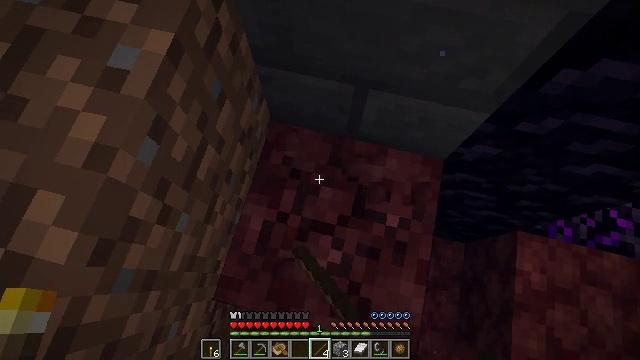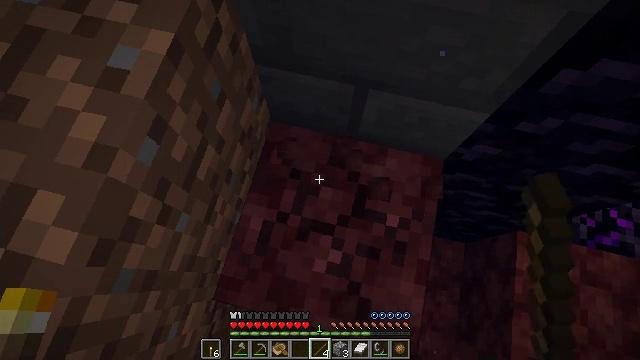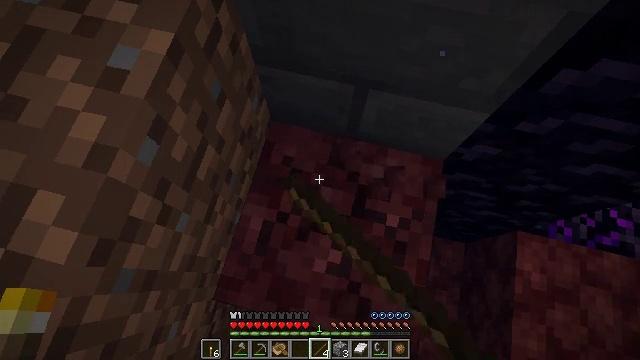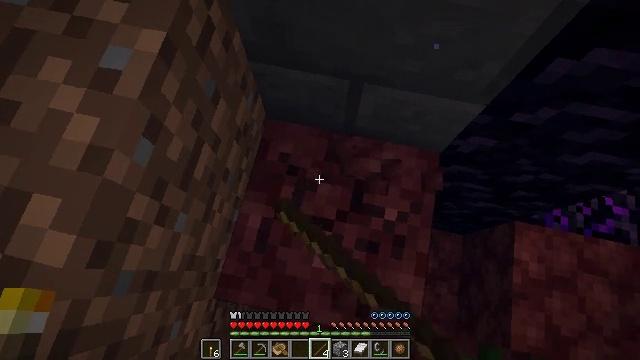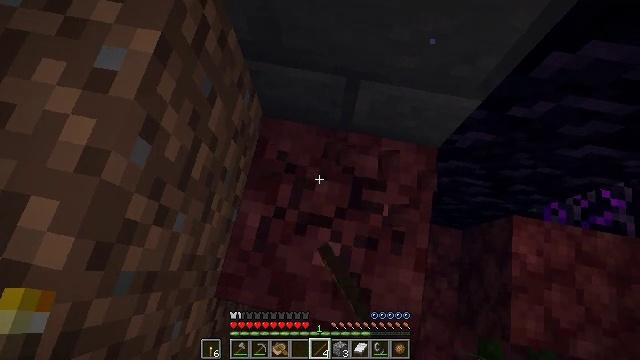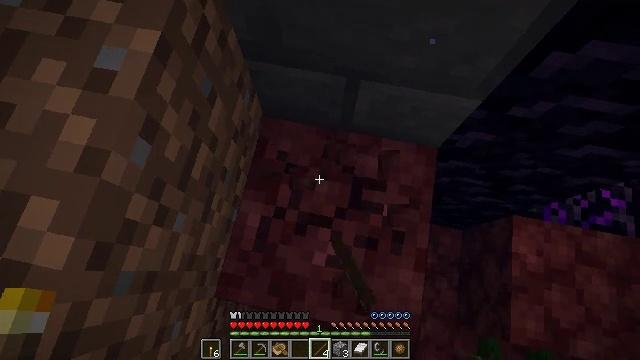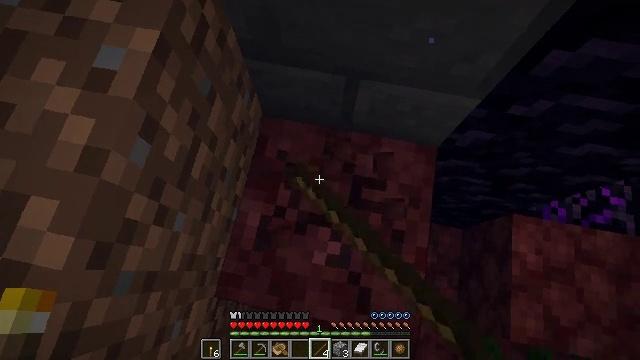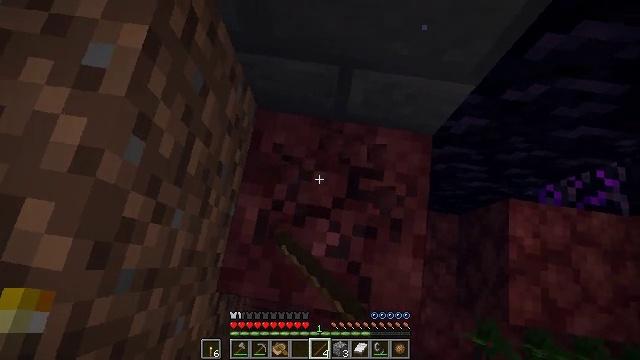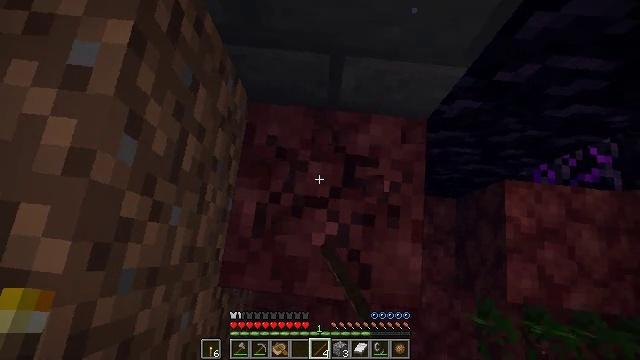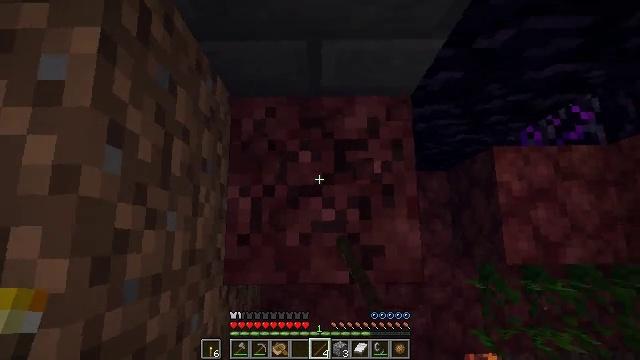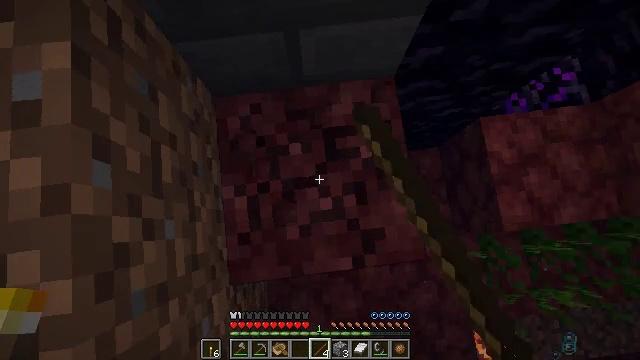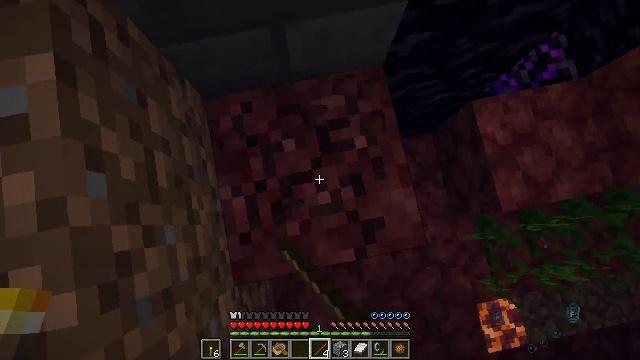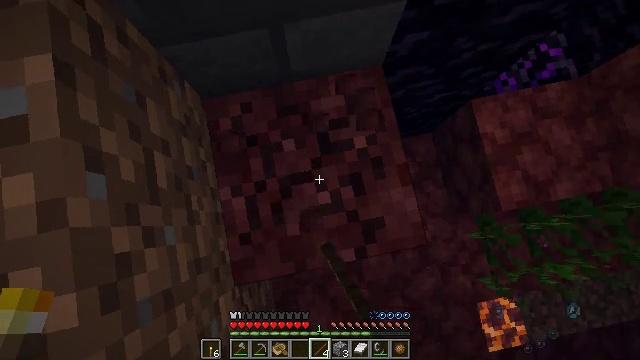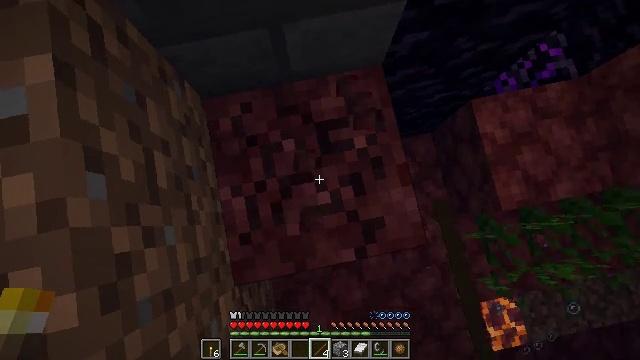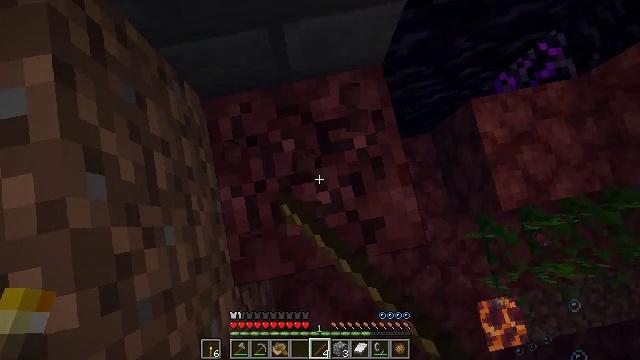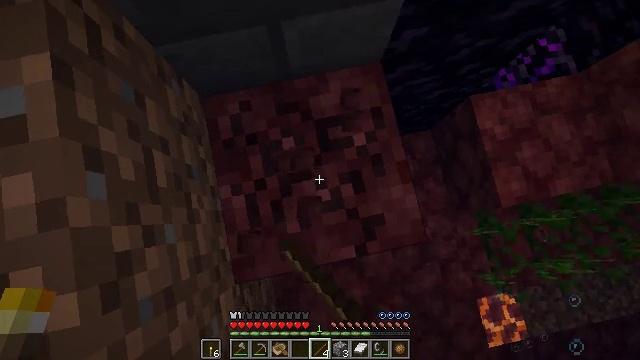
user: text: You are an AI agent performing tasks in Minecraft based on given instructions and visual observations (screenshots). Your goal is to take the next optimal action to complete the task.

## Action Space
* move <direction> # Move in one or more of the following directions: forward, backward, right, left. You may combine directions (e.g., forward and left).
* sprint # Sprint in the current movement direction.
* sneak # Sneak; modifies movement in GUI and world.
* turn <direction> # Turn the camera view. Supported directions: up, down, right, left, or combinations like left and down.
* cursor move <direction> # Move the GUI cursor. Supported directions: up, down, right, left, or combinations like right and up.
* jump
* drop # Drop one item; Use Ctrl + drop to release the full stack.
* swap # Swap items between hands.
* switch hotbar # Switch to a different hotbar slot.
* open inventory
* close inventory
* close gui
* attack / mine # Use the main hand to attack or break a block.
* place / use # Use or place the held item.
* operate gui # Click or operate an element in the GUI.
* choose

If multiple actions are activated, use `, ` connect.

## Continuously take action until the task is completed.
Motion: motion action
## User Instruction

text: Collect seagrass by hand or tool.
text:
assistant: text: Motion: attack / mine
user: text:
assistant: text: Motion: attack / mine
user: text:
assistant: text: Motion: turn right, attack / mine
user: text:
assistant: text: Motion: turn right, attack / mine
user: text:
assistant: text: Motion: attack / mine
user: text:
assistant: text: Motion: attack / mine
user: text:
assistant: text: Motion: turn right and down, attack / mine
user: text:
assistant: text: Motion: turn right and down, attack / mine
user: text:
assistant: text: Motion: turn right and down, attack / mine
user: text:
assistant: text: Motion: turn right and down, attack / mine
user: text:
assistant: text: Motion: turn right and down, attack / mine
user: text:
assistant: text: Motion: attack / mine
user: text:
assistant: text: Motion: attack / mine
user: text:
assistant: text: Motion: attack / mine
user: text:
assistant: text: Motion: attack / mine
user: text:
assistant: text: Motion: turn down, attack / mine
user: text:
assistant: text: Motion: turn down, attack / mine
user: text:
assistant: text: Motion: attack / mine
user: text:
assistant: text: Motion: attack / mine
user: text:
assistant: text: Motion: attack / mine
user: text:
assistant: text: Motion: attack / mine
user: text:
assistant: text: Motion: attack / mine
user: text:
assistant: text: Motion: attack / mine
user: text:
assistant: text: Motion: attack / mine
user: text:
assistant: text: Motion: attack / mine
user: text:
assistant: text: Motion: attack / mine
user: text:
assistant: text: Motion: attack / mine
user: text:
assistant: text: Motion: attack / mine
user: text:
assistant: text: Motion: attack / mine
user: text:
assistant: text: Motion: attack / mine